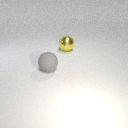
large yellow metal sphere to the right of large gray rubber sphere